Interaction volume radius: 5 \u00c5
Interaction volume height: 10 \u00c5
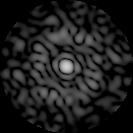
Disorder parameter: 0.8664